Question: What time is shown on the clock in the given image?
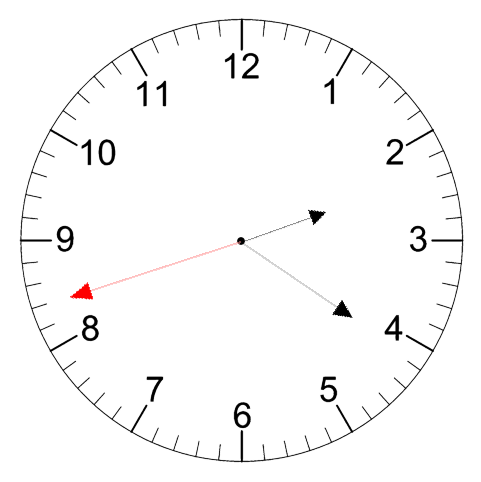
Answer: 02:20:42